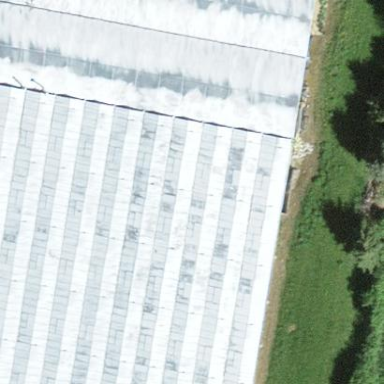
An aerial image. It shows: Greenhouse.